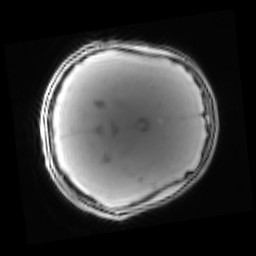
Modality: PDw
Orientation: axial
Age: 14
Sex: male
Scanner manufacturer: siemens
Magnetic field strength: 3 T
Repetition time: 0.25 s
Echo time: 0.00103 s